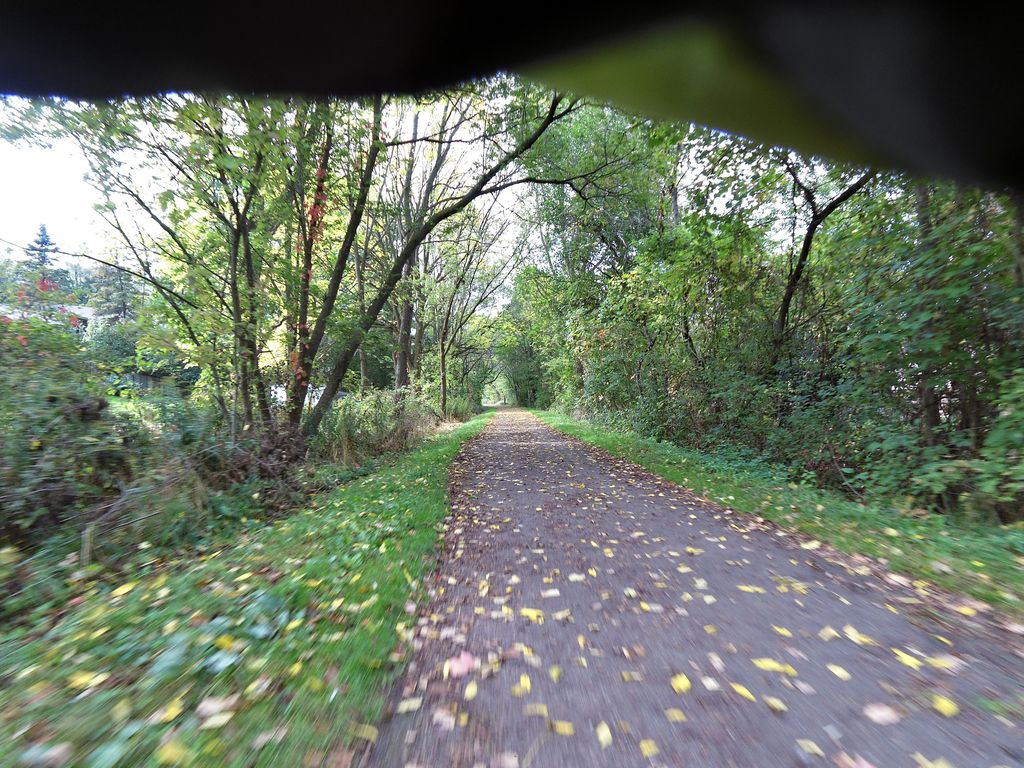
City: hamilton